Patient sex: M
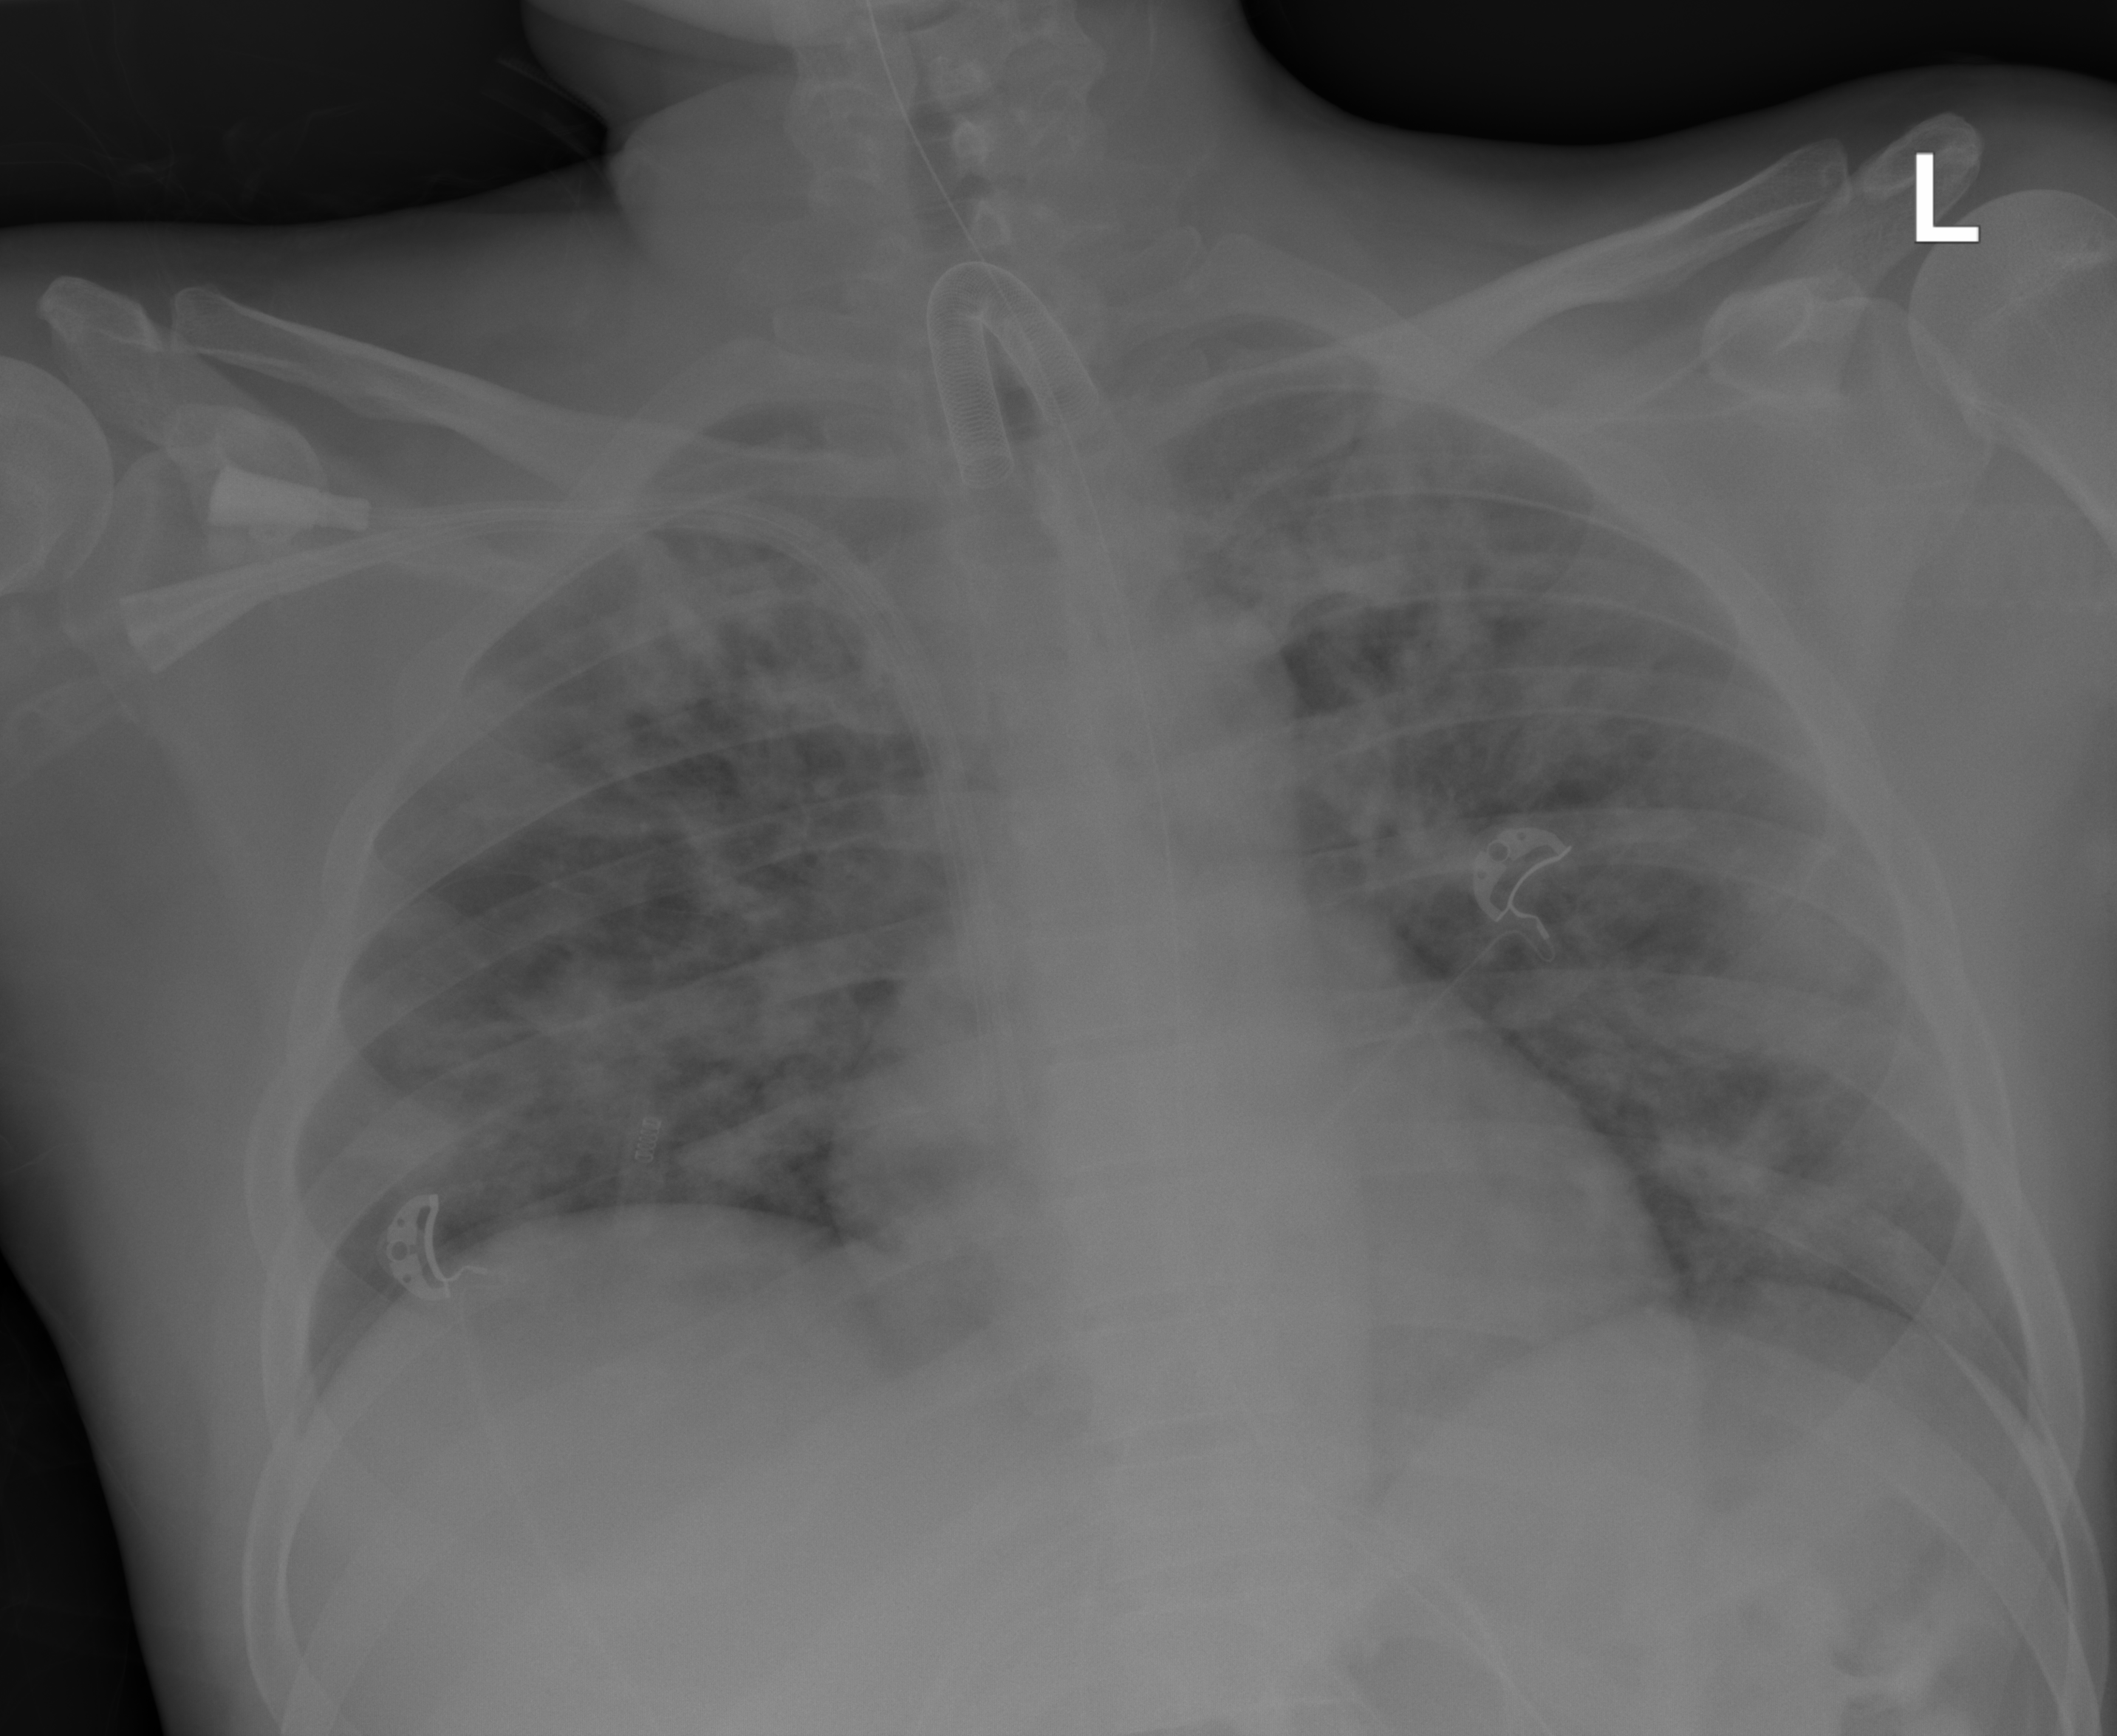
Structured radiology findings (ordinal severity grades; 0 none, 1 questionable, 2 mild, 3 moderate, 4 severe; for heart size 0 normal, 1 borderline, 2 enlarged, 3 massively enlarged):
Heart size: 0
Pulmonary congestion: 0
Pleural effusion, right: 0
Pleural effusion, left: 1
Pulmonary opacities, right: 3
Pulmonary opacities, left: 3
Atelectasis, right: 0
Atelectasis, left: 0